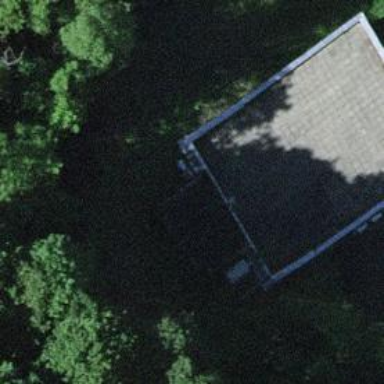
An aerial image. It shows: Service building.